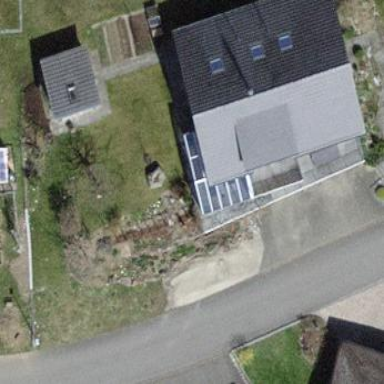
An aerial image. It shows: Building with tiled roof.